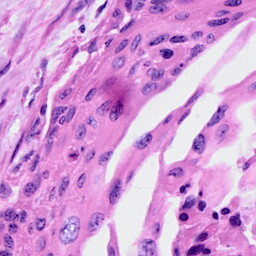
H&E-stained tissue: Cervix